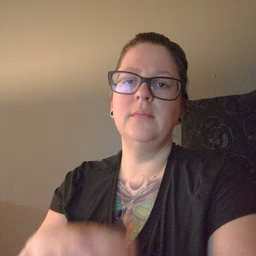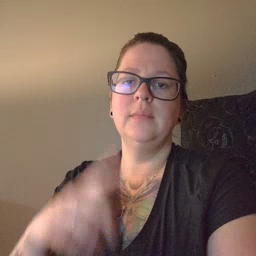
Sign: think